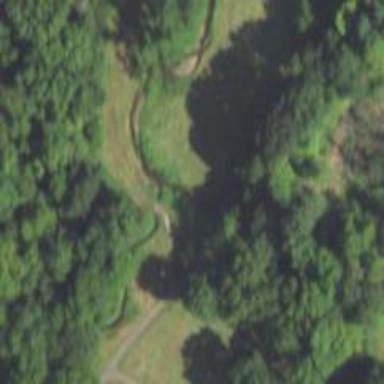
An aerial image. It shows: Pathway for golf carts.